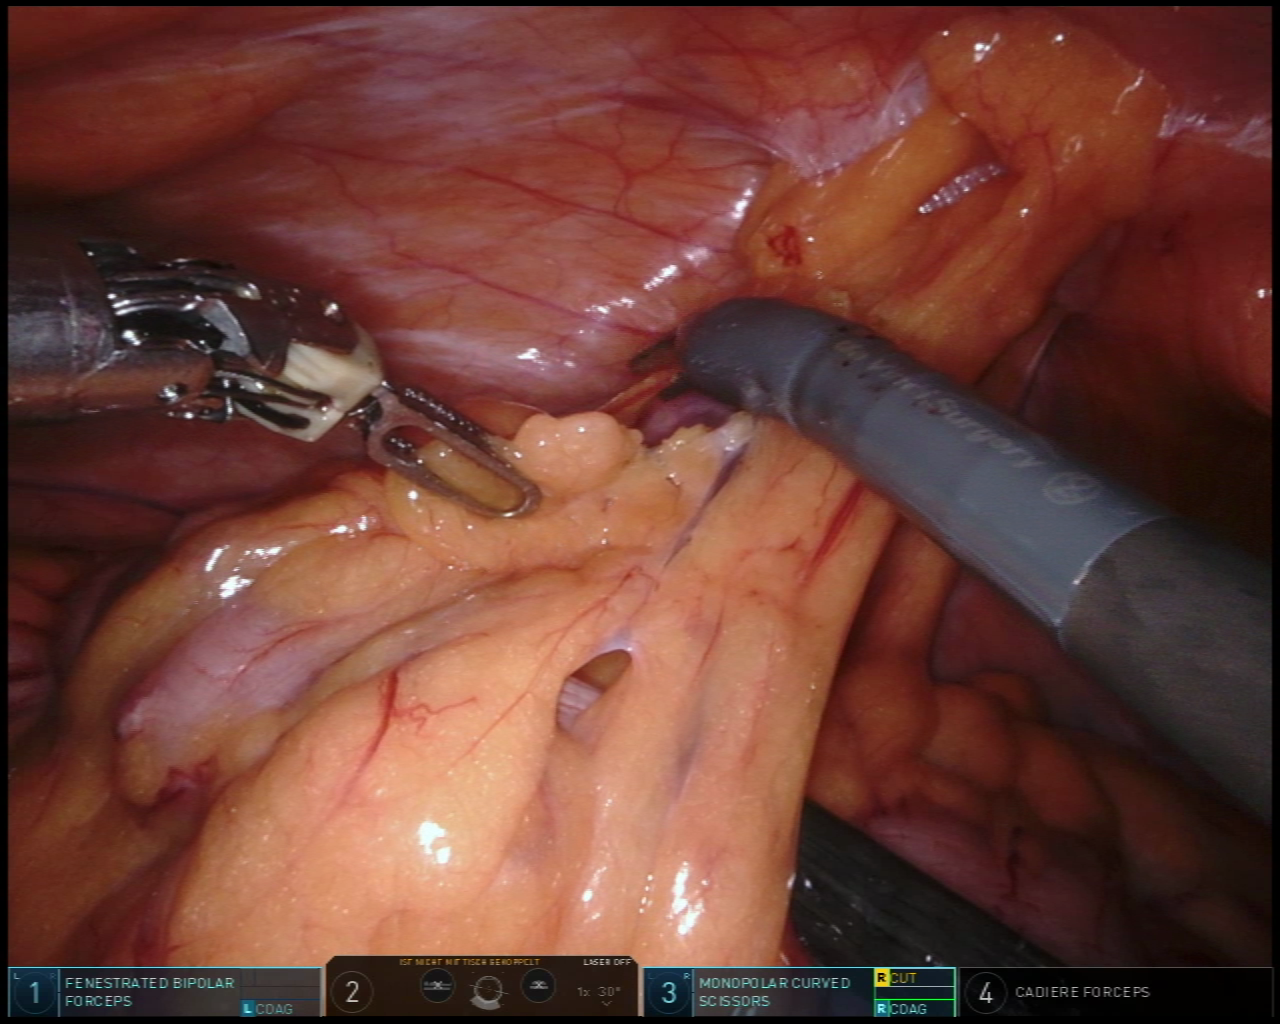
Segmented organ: abdominal_wall
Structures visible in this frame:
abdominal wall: yes
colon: yes
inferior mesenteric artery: no
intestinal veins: no
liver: no
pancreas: no
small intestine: no
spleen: no
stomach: no
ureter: no
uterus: no
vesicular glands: no